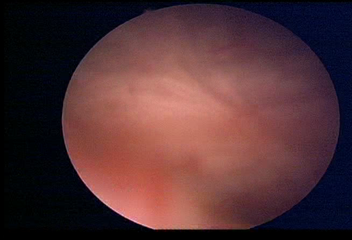
Modality: WLC
Class: Normal mucosa
Bladder cancer association: No